Question: I am attempting to use Cairo with GTK# to create a simple painting application. The feature that is giving me trouble is the one of drawing a line between two points. After clicking on the drawing area, a line should appear, and follow the cursor until the mouse button is released, at which point the drawing area is updated and another line can be drawn. It should be a familiar feature from programs such as MS Paint.
Now, <URL>' methods to handle the states. Problem is that I can't find a way to continue to reference the same Context in an event handler other than the one that created it, so all my attempts to restore the state after drawing a line have been less than fruitful.
In the minimum (but still kind of humongous, sorry) working code example below, the non-solution is to create a new Context on each Draw. This gives results as below:

The pen (on the left) behaves all right. The line obviously doesn't, as there's no way to restore to the previous state after moving the mouse, so they all remain on the screen to make the pictured fan-pattern.
'''
using Gtk;
using Cairo;
using System;
public class Paint : Gtk.Window
{
bool isDrawing = false;
bool isDrawingLine = false;
bool isDrawingWithPen = false;
double Point_l1x;
double Point_l1y;
double Point_l2x;
double Point_l2y;
double Point_p1x;
double Point_p1y;
Button line;
Button pen;
static DrawingArea area;
Cairo.Context ctx;
void OnDrawingAreaExposed (object source, ExposeEventArgs args)
{
DrawingArea area = (DrawingArea) source;
ctx = Gdk.CairoHelper.Create (area.GdkWindow);
((IDisposable) ctx.Target).Dispose();
((IDisposable) ctx).Dispose ();
}
public void DrawImage ()
{
//Shouldn't this be referencing an external context?
using (Cairo.Context ctx = Gdk.CairoHelper.Create (area.GdkWindow))
{
ctx.Color = new Cairo.Color (0, 0, 0);
if(isDrawingLine)
{
ctx.MoveTo (new PointD (Point_l1x, Point_l1y));
ctx.LineTo (new PointD (Point_l2x, Point_l2y));
ctx.Stroke ();
}
else if(isDrawingWithPen)
{
ctx.Rectangle(Point_p1x, Point_p1y, 1, 1);
ctx.Stroke();
}
}
}
public void LineClicked(object sender, EventArgs args)
{
isDrawingLine = true;
isDrawingWithPen = false;
}
public void PenClicked(object sender, EventArgs args)
{
isDrawingLine = false;
isDrawingWithPen = true;
}
void OnMousePress (object source, ButtonPressEventArgs args)
{
isDrawing = true;
if (isDrawingLine)
{
Point_l1x = args.Event.X;
Point_l1y = args.Event.Y;
}
else if (isDrawingWithPen)
{
Point_p1x = args.Event.X;
Point_p1y = args.Event.Y;
}
}
void OnMouseRelease (object source, ButtonReleaseEventArgs args)
{
isDrawing = false;
DrawImage ();
}
void OnMouseMotion (object source, MotionNotifyEventArgs args)
{
if (!isDrawing)
{
return;
}
if (isDrawingLine)
{
Point_l2x = args.Event.X;
Point_l2y = args.Event.Y;
}
else if (isDrawingWithPen)
{
Point_p1x = args.Event.X;
Point_p1y = args.Event.Y;
}
DrawImage();
}
public Paint () : base("Painting application")
{
area = new DrawingArea ();
area.ExposeEvent += OnDrawingAreaExposed;
area.AddEvents (
(int)Gdk.EventMask.PointerMotionMask
| (int)Gdk.EventMask.ButtonPressMask
| (int)Gdk.EventMask.ButtonReleaseMask);
area.ButtonPressEvent += OnMousePress;
area.ButtonReleaseEvent += OnMouseRelease;
area.MotionNotifyEvent += OnMouseMotion;
DeleteEvent += delegate { Application.Quit(); };
SetDefaultSize(500, 500);
SetPosition(WindowPosition.Center);
VBox vbox = new VBox();
vbox.Add(area);
HBox hbox = new HBox();
line = new Button("Line");
pen = new Button("Pen");
hbox.Add(line);
hbox.Add(pen);
Alignment halign = new Alignment(1, 0, 0, 0);
halign.Add(hbox);
vbox.Add(hbox);
vbox.PackStart(halign, false, false, 3);
line.Clicked += LineClicked;
pen.Clicked += PenClicked;
Add(vbox);
ShowAll();
}
public static void Main()
{
Application.Init();
new Paint();
Application.Run();
}
}
'''
If I modify the DrawImage method to reference the Context defined in OnDrawingAreaExposed, the whole thing crashes, offering a stack trace that I can't really understand:
'''
Stacktrace:
at (wrapper managed-to-native) Cairo.NativeMethods.cairo_set_source_rgba (intptr,double,double,double,double) <0xffffffff>
at Cairo.Context.set_Color (Cairo.Color) <0x0002b>
at Paint.DrawImage () <0x000a3>
at Paint.OnMouseMotion (object,Gtk.MotionNotifyEventArgs) <0x001af>
at (wrapper runtime-invoke) <Module>.runtime_invoke_void__this___object_object (object,intptr,intptr,intptr) <0xffffffff>
at (wrapper managed-to-native) System.Reflection.MonoMethod.InternalInvoke (System.Reflection.MonoMethod,object,object[],System.Exception&) <0xffffffff>
at System.Reflection.MonoMethod.Invoke (object,System.Reflection.BindingFlags,System.Reflection.Binder,object[],System.Globalization.CultureInfo) <0x0018b>
at System.Reflection.MethodBase.Invoke (object,object[]) <0x0002a>
at System.Delegate.DynamicInvokeImpl (object[]) <0x001a3>
at System.MulticastDelegate.DynamicInvokeImpl (object[]) <0x0003b>
at System.Delegate.DynamicInvoke (object[]) <0x00018>
at GLib.Signal.ClosureInvokedCB (object,GLib.ClosureInvokedArgs) <0x0014f>
at GLib.SignalClosure.Invoke (GLib.ClosureInvokedArgs) <0x0002f>
at GLib.SignalClosure.MarshalCallback (intptr,intptr,uint,intptr,intptr,intptr) <0x0050b>
at (wrapper native-to-managed) GLib.SignalClosure.MarshalCallback (intptr,intptr,uint,intptr,intptr,intptr) <0xffffffff>
at (wrapper managed-to-native) Gtk.Application.gtk_main () <0xffffffff>
at Gtk.Application.Run () <0x0000b>
at Paint.Main () <0x00027>
at (wrapper runtime-invoke) object.runtime_invoke_void (object,intptr,intptr,intptr) <0xffffffff>
Native stacktrace:
mono() [0x4961e9]
mono() [0x4e6d1f]
mono() [0x41dcb7]
/lib/x86_64-linux-gnu/libpthread.so.0(+0xfcb0) [0x7f3fd2f07cb0]
/usr/lib/x86_64-linux-gnu/libcairo.so.2(cairo_set_source_rgba+0x1) [0x7f3fcaaccc71]
[0x41a28dbd]
'''
Am I on the right track here, trying to reference that Context? Do Cairo Contexts even work that way? If not, how can I make the line continuously re-render?
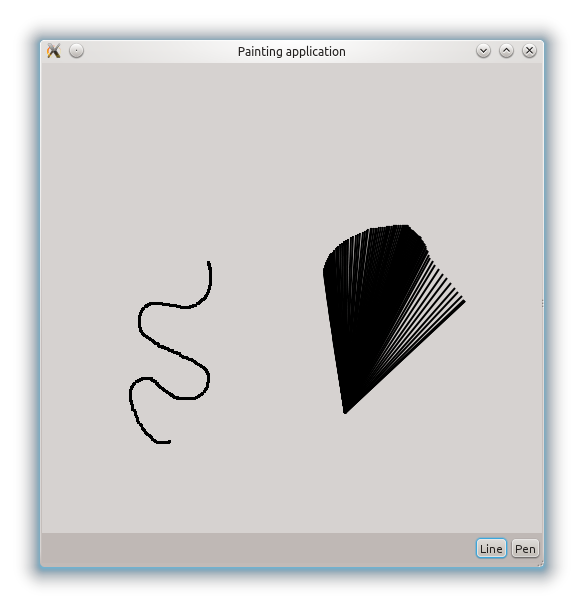
Answer: Future visitors may be interested in knowing that I did end up plastering together a solution to this. Note the use of delegation. Results can be found below:
Screen shot:

Source code:
'''
using Gtk;
using Cairo;
using System;
public class Paint : Gtk.Window
{
delegate void DrawShape(Cairo.Context ctx, PointD start, PointD end);
ImageSurface surface;
DrawingArea area;
DrawShape Painter;
PointD Start, End;
bool isDrawing;
bool isDrawingPoint;
Button line;
Button pen;
public Paint() : base("Painting application")
{
surface = new ImageSurface(Format.Argb32, 500, 500);
area = new DrawingArea();
area.AddEvents(
(int)Gdk.EventMask.PointerMotionMask
|(int)Gdk.EventMask.ButtonPressMask
|(int)Gdk.EventMask.ButtonReleaseMask);
area.ExposeEvent += OnDrawingAreaExposed;
area.ButtonPressEvent += OnMousePress;
area.ButtonReleaseEvent += OnMouseRelease;
area.MotionNotifyEvent += OnMouseMotion;
DeleteEvent += delegate { Application.Quit(); };
Painter = new DrawShape(DrawLine);
Start = new PointD(0.0, 0.0);
End = new PointD(500.0, 500.0);
isDrawing = false;
isDrawingPoint = false;
SetDefaultSize(500, 500);
SetPosition(WindowPosition.Center);
VBox vbox = new VBox();
vbox.Add(area);
HBox hbox = new HBox();
line = new Button("Line");
pen = new Button("Pen");
hbox.Add(line);
hbox.Add(pen);
Alignment halign = new Alignment(1, 0, 0, 0);
halign.Add(hbox);
vbox.Add(hbox);
vbox.PackStart(halign, false, false, 3);
line.Clicked += LineClicked;
pen.Clicked += PenClicked;
Add(vbox);
Add(area);
ShowAll();
}
void OnDrawingAreaExposed(object source, ExposeEventArgs args)
{
Cairo.Context ctx;
using (ctx = Gdk.CairoHelper.Create(area.GdkWindow))
{
ctx.Source = new SurfacePattern(surface);
ctx.Paint();
}
if (isDrawing)
{
using (ctx = Gdk.CairoHelper.Create(area.GdkWindow))
{
Painter(ctx, Start, End);
}
}
}
void OnMousePress(object source, ButtonPressEventArgs args)
{
Start.X = args.Event.X;
Start.Y = args.Event.Y;
End.X = args.Event.X;
End.Y = args.Event.Y;
isDrawing = true;
area.QueueDraw();
}
void OnMouseRelease(object source, ButtonReleaseEventArgs args)
{
End.X = args.Event.X;
End.Y = args.Event.Y;
isDrawing = false;
using (Context ctx = new Context(surface))
{
Painter(ctx, Start, End);
}
area.QueueDraw();
}
void OnMouseMotion(object source, MotionNotifyEventArgs args)
{
if (isDrawing)
{
End.X = args.Event.X;
End.Y = args.Event.Y;
if(isDrawingPoint)
{
using (Context ctx = new Context(surface))
{
Painter(ctx, Start, End);
}
}
area.QueueDraw();
}
}
void LineClicked(object sender, EventArgs args)
{
isDrawingPoint = false;
Painter = new DrawShape(DrawLine);
}
void PenClicked(object sender, EventArgs args)
{
isDrawingPoint = true;
Painter = new DrawShape(DrawPoint);
}
void DrawLine(Cairo.Context ctx, PointD start, PointD end)
{
ctx.MoveTo(start);
ctx.LineTo(end);
ctx.Stroke();
}
void DrawPoint(Cairo.Context ctx, PointD start, PointD end)
{
ctx.Rectangle(end, 1, 1);
ctx.Stroke();
}
public static void Main()
{
Application.Init();
new Paint();
Application.Run();
}
}
'''